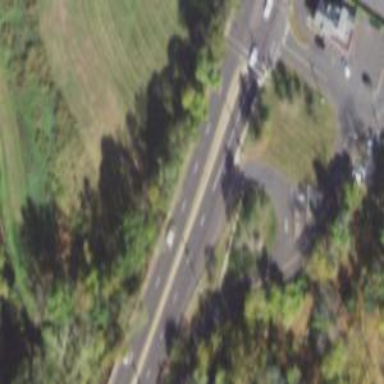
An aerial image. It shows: Primary link highway.